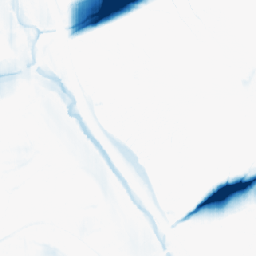
Category: morphological
Decomposition family: morphological_ellipse
Decomposition parameters: operation: closing
width: 50
height: 5
Upsampling method: area
Upsampling parameters: scale: 8
Upsampling scale: 8